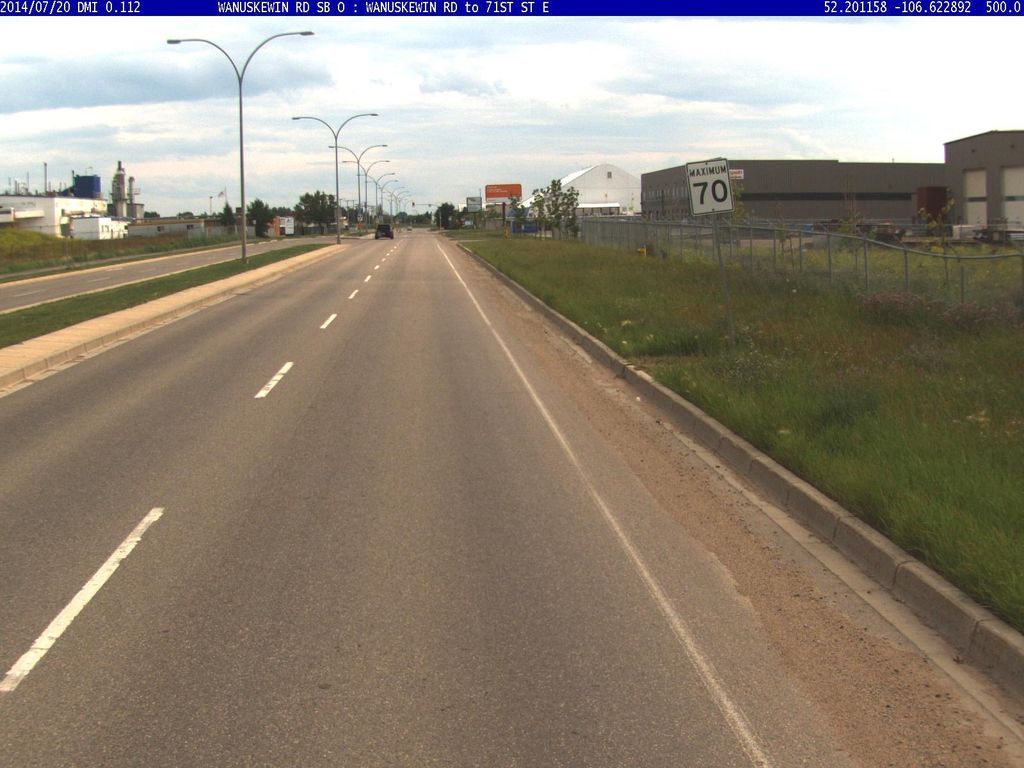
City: saskatoon